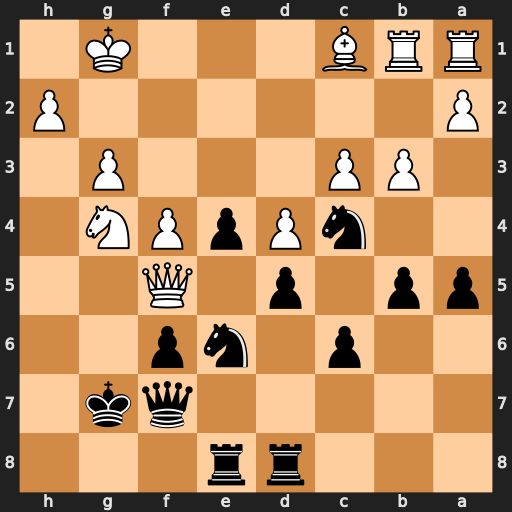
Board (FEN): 3rr3/5qk1/2p1np2/pp1p1Q2/2nPpPN1/1PP3P1/P6P/RRB3K1
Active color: b
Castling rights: -
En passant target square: -
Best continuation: Nd6 Qxf6+ Qxf6 Nxf6 Kxf6